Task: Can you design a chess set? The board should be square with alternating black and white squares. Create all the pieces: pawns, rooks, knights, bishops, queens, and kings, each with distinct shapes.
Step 3604:
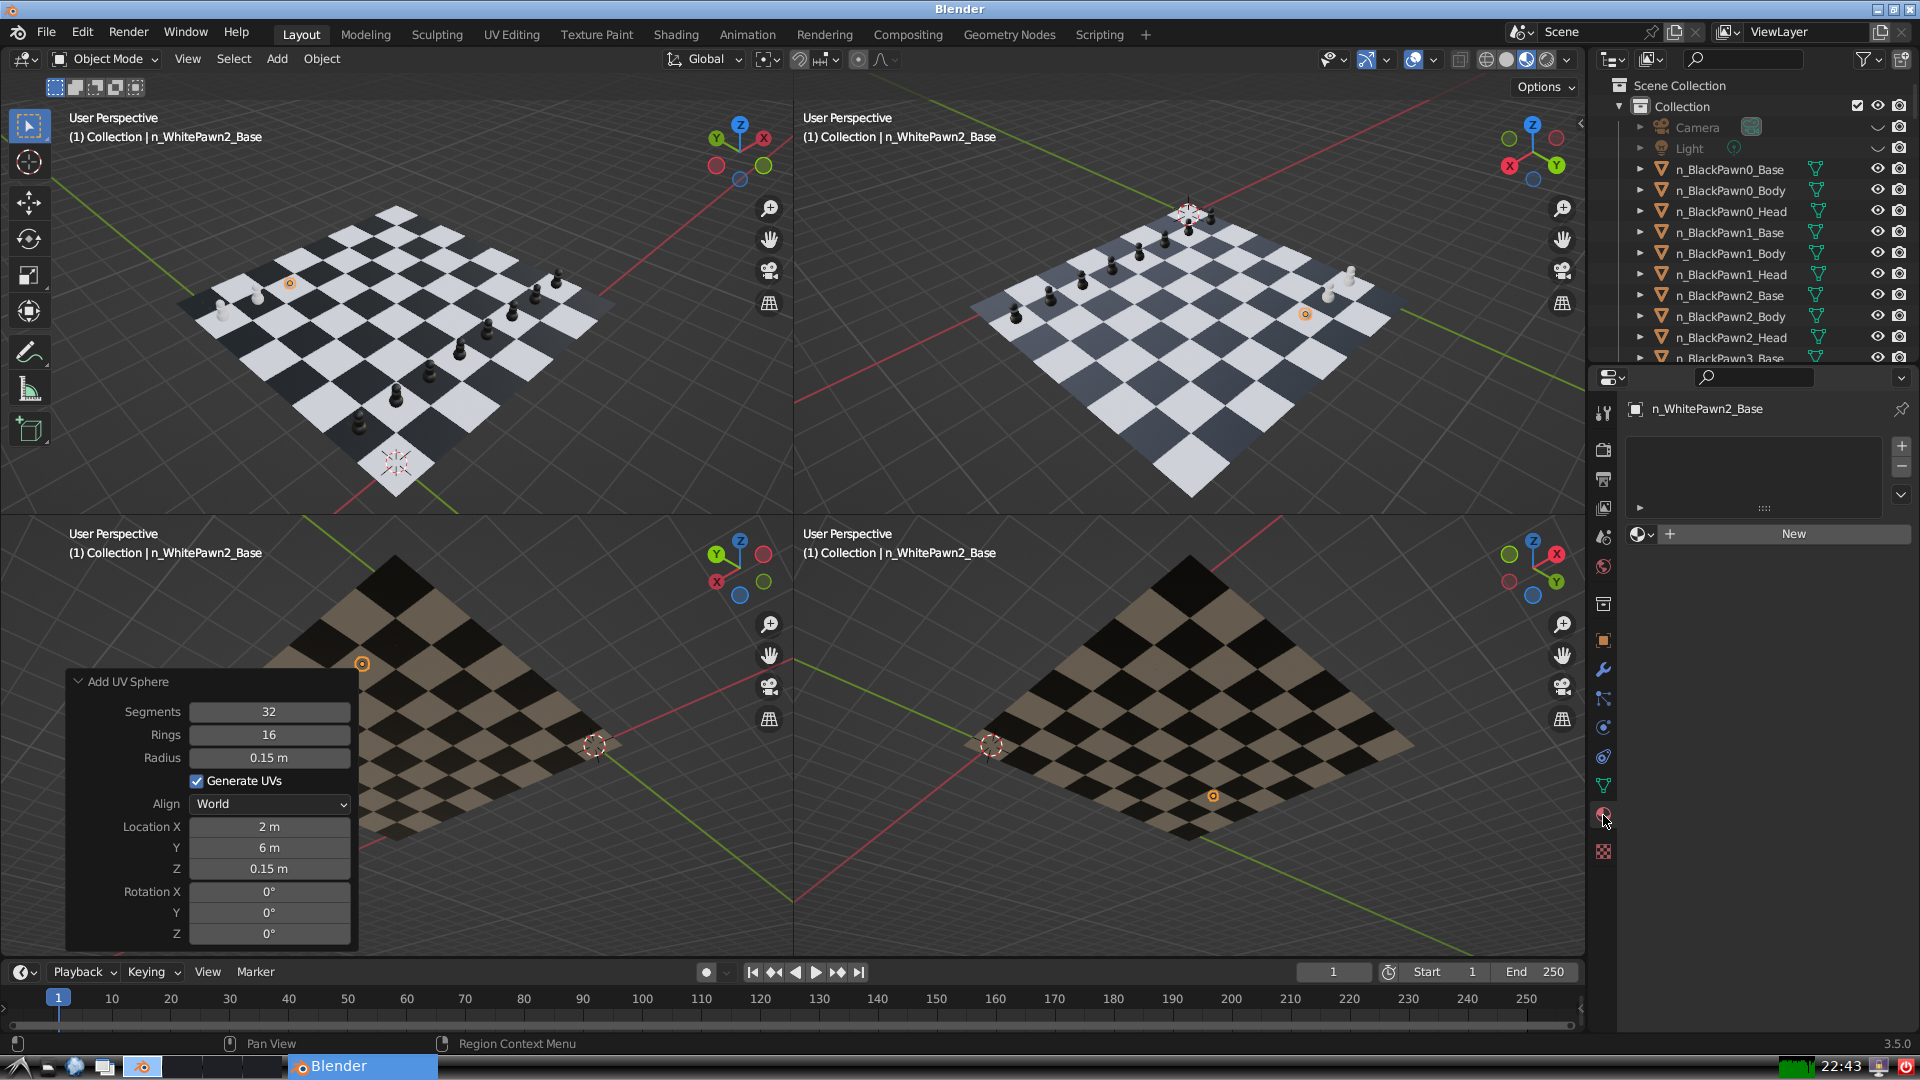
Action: {"mouse_move": [1636, 534]}